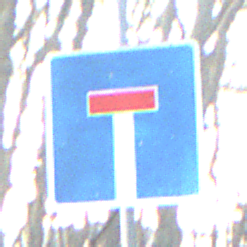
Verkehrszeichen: Sackgasse
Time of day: SunriseSunset
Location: Outdoor (Nature)
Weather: Clear
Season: Winter
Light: Natural